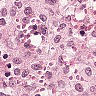
Metastatic tissue present: no